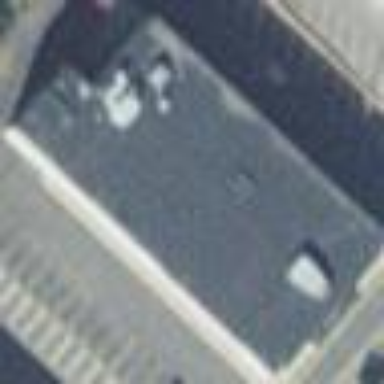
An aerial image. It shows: Retail building that houses furniture shop.